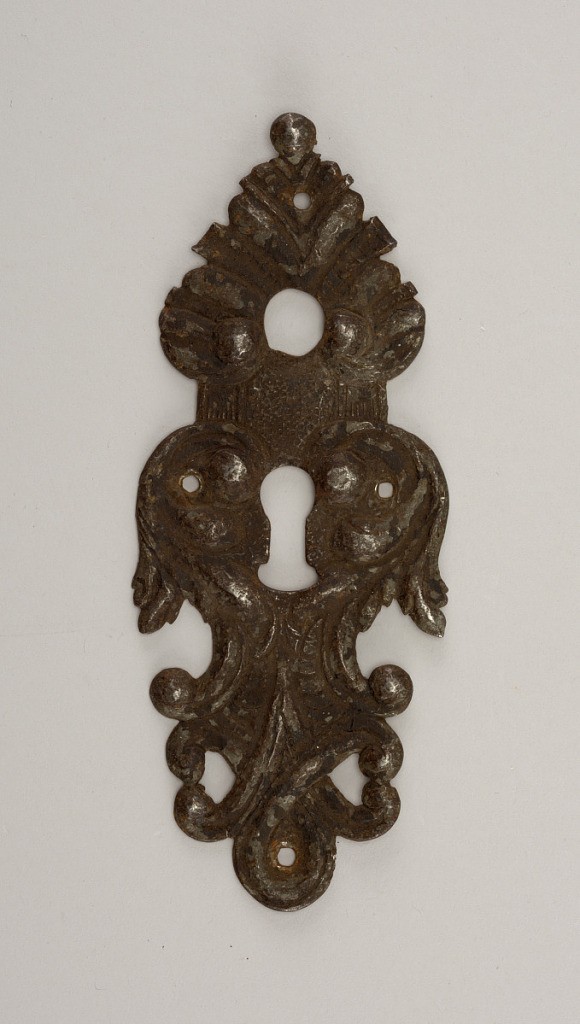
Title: Escutcheon
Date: ca. 1700
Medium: Tin
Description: Pierced and repoussé plate with acanthus and palmette design.